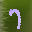
Label: 7